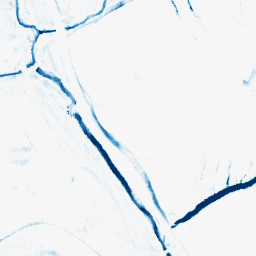
Category: morphological
Decomposition family: morphological_rect
Decomposition parameters: operation: closing
width: 5
height: 10
Upsampling method: quintic
Upsampling parameters: scale: 8
Upsampling scale: 8